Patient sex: M
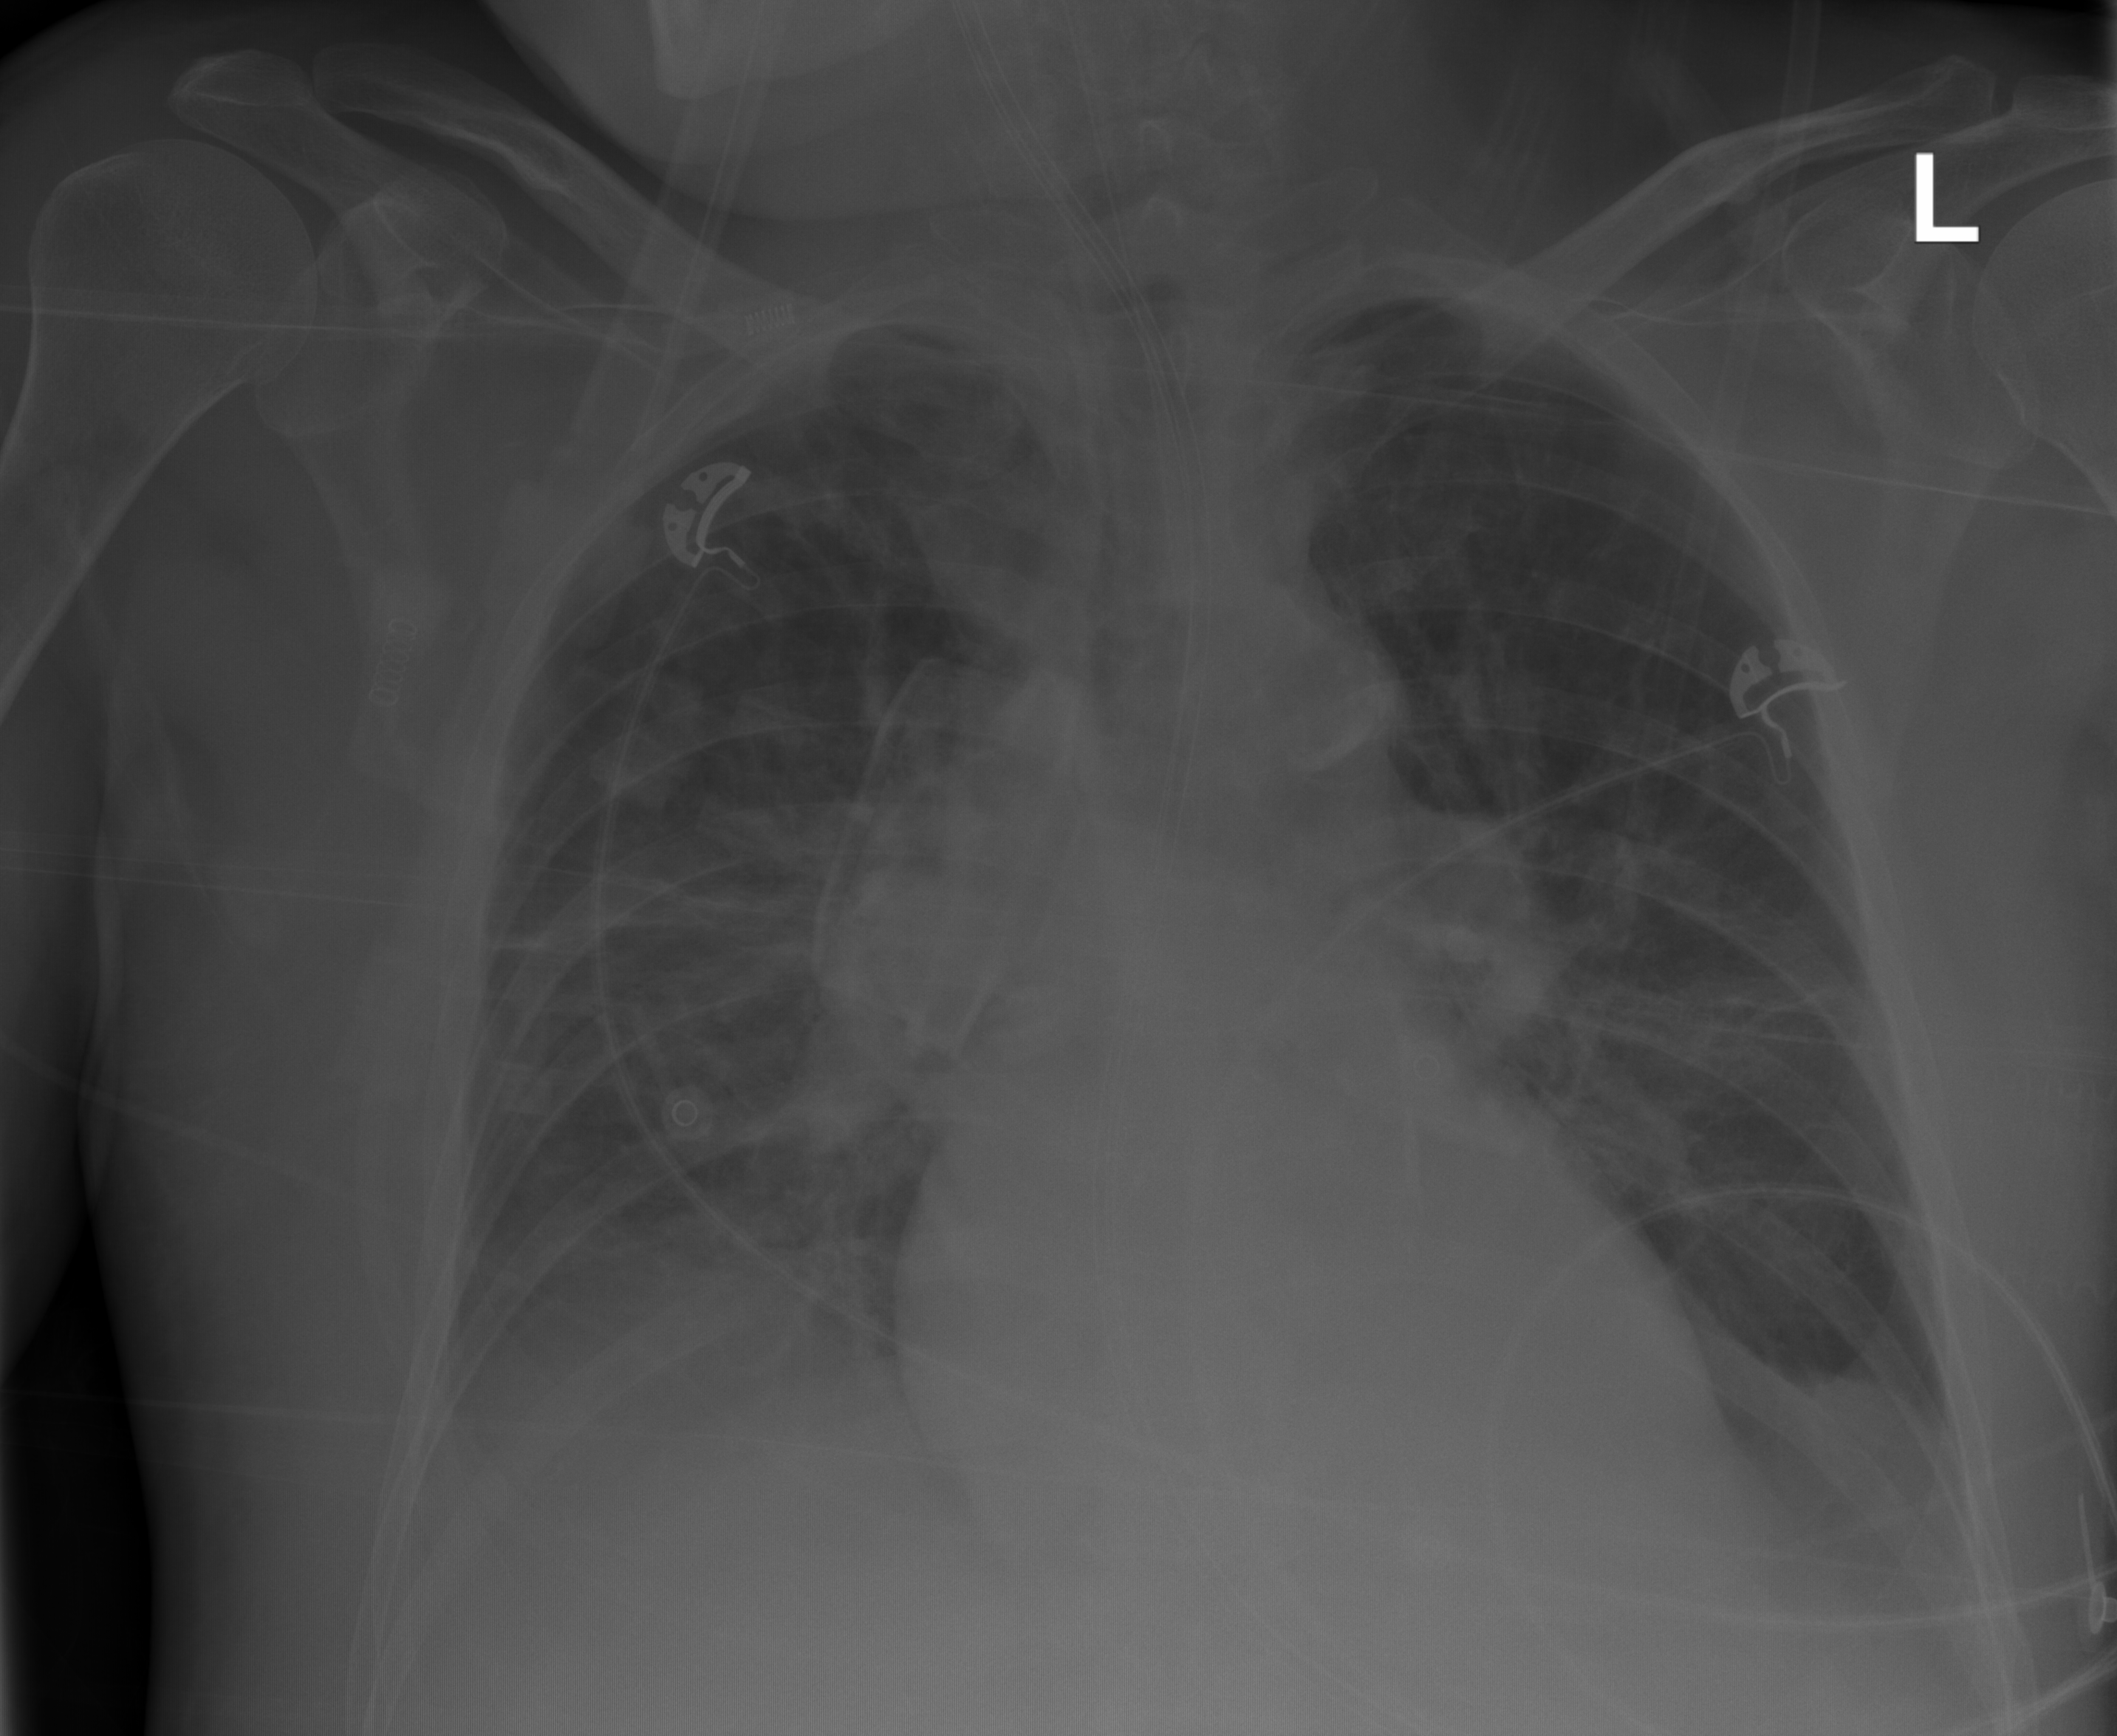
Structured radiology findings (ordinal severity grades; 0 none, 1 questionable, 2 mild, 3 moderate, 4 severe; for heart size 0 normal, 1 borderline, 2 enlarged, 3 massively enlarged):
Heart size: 0
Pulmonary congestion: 0
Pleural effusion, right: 2
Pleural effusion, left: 2
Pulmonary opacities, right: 0
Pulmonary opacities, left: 0
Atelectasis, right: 2
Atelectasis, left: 2